Interaction volume radius: 10 \u00c5
Interaction volume height: 25 \u00c5
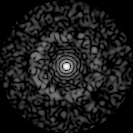
Disorder parameter: 0.8382